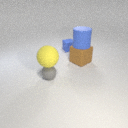
large yellow rubber sphere above small gray rubber sphere